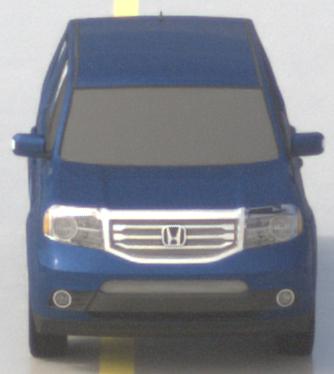
Make: Honda
Model: Pilot
Detailed model: Gen. 2 Facelift
Model produced from: 2012
Model produced until: 2015
Doors: 5
Color: blue
Road condition: wet road
Daytime: midday
Contrast: medium contrast